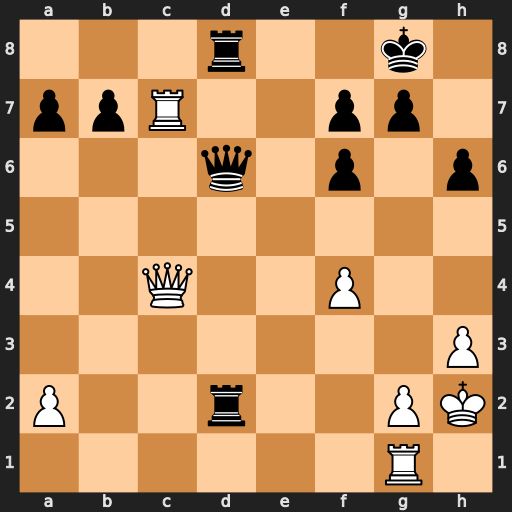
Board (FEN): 3r2k1/ppR2pp1/3q1p1p/8/2Q2P2/7P/P2r2PK/6R1
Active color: w
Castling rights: -
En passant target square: -
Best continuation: Qxf7+ Kh8 Qxg7#